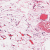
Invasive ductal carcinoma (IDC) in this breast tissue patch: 0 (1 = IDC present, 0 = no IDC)